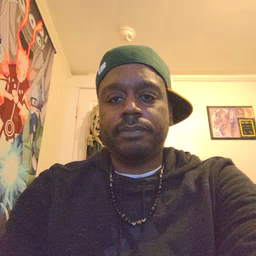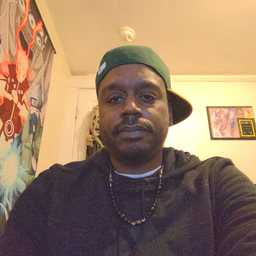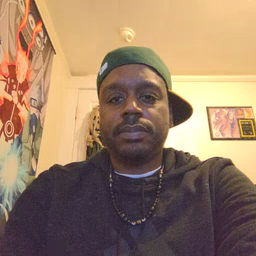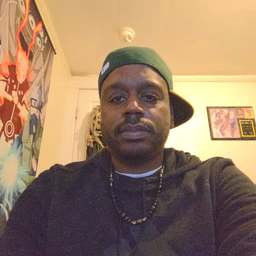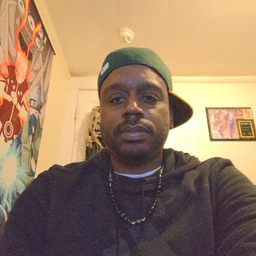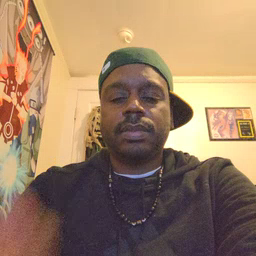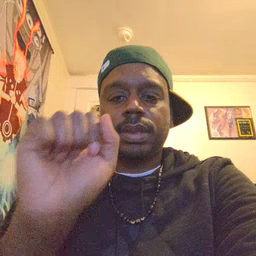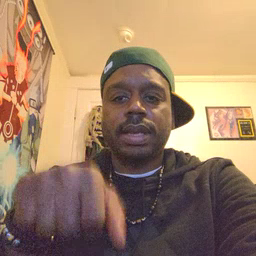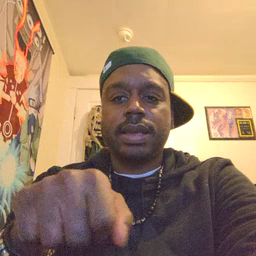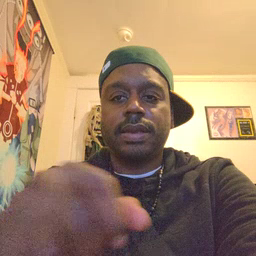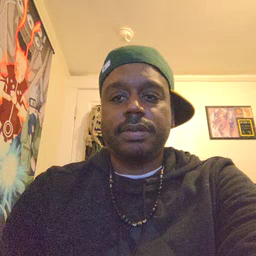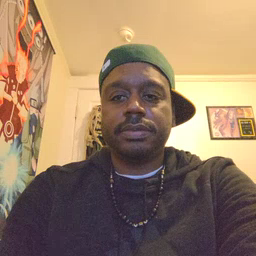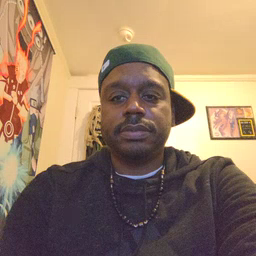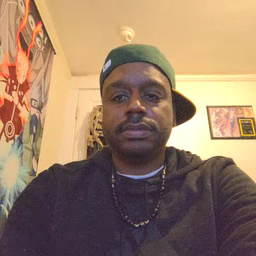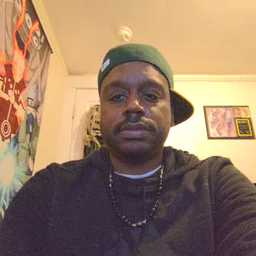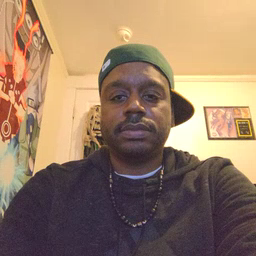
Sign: can